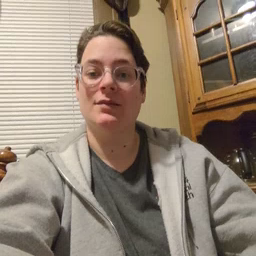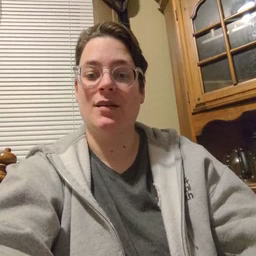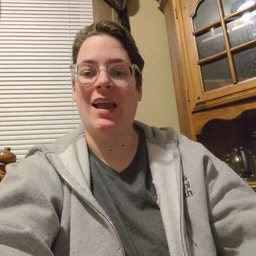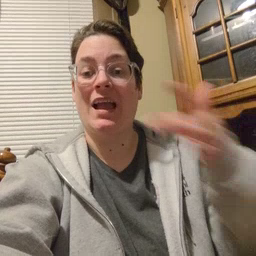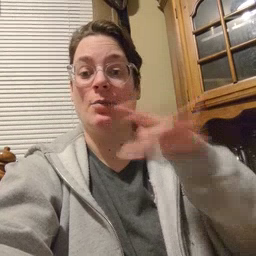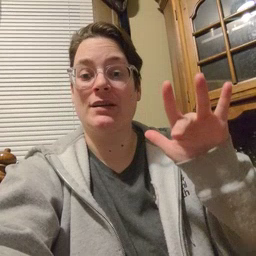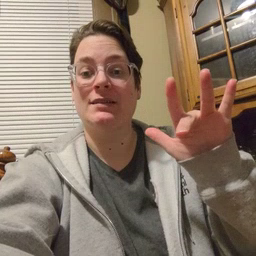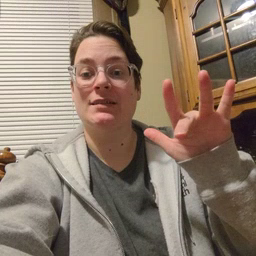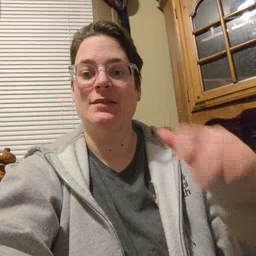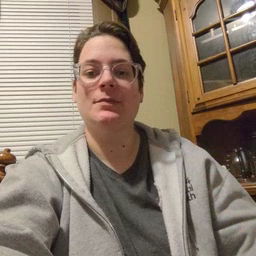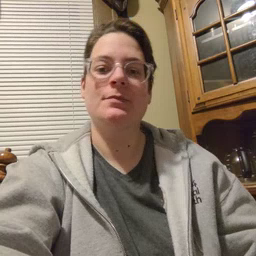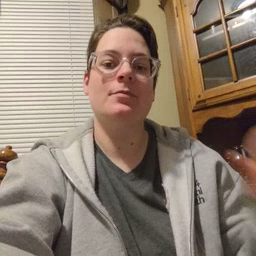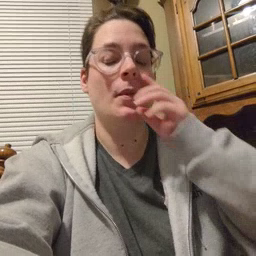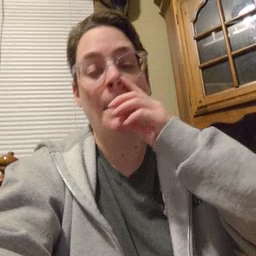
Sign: empty